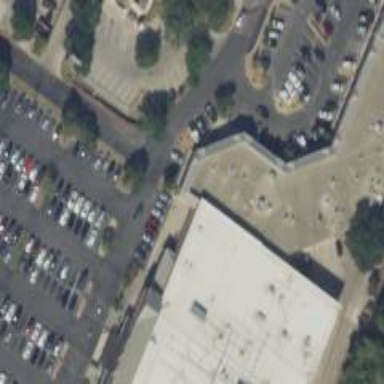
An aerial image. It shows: Retail building.